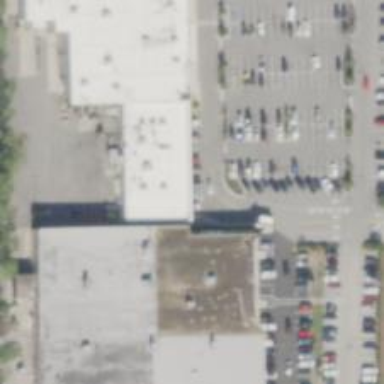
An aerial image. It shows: Parking space.